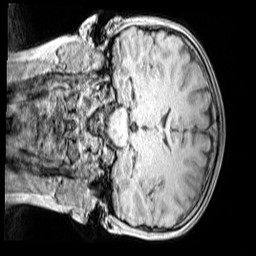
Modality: MP2RAGE
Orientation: coronal
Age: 10
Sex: female
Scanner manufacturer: siemens
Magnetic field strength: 3 T
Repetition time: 4 s
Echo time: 0.00299 s